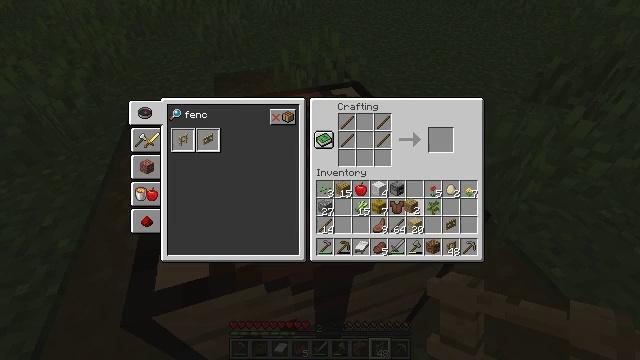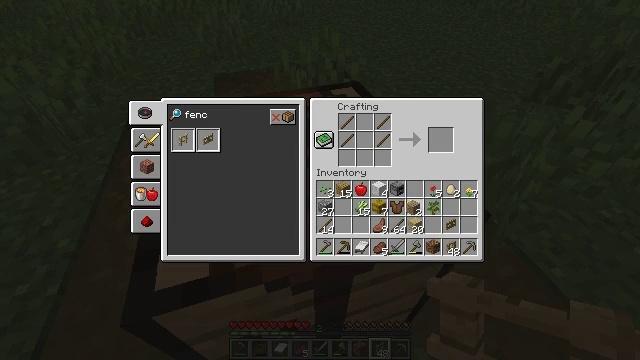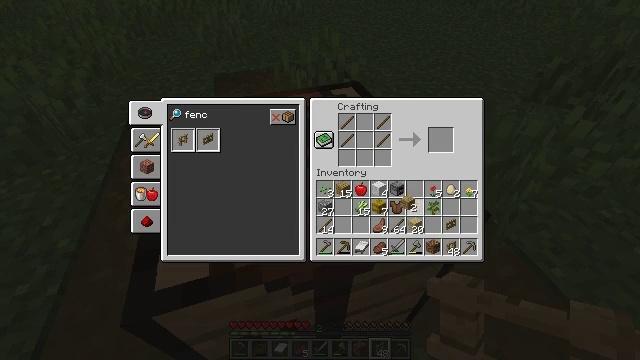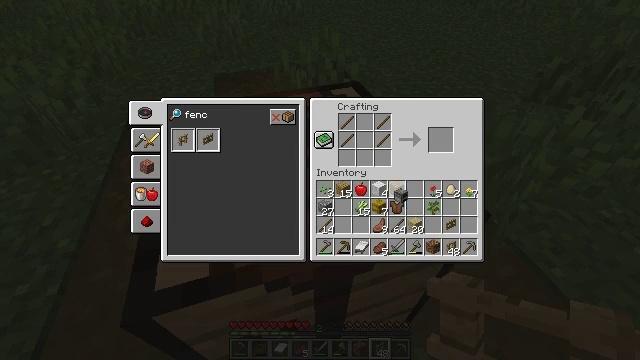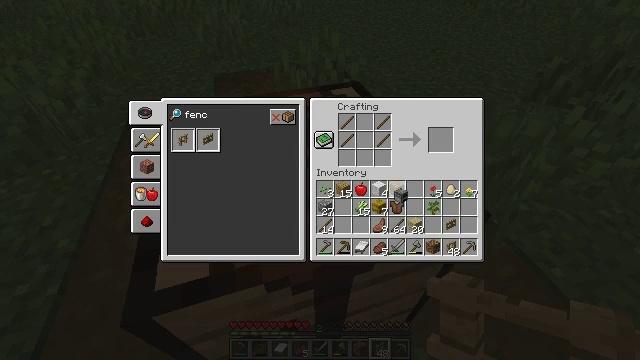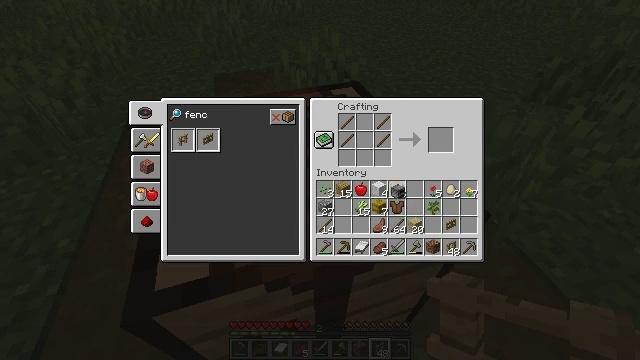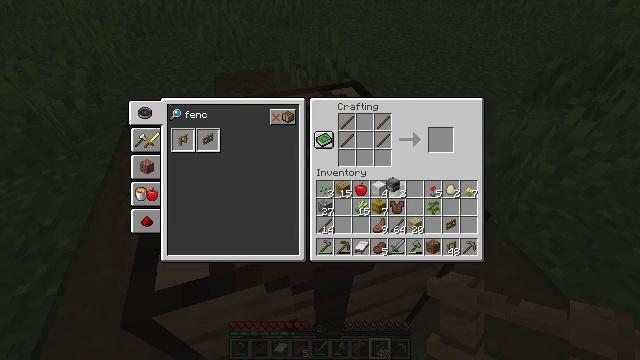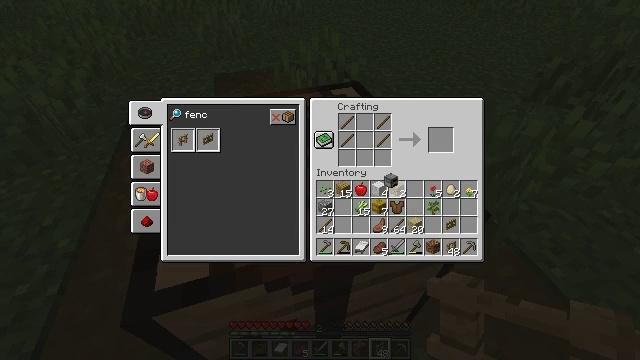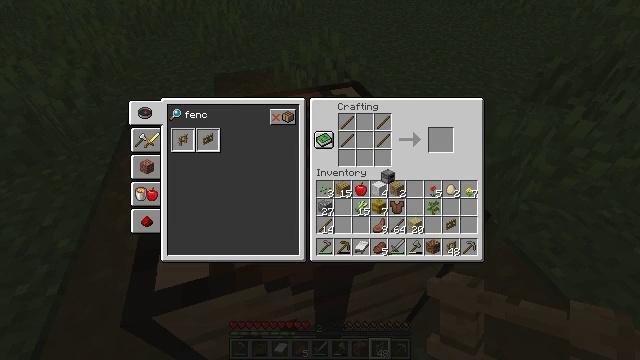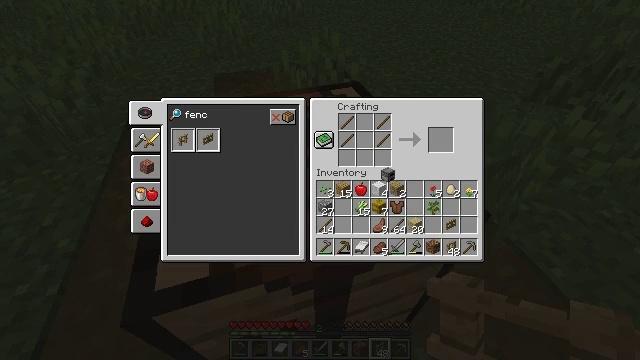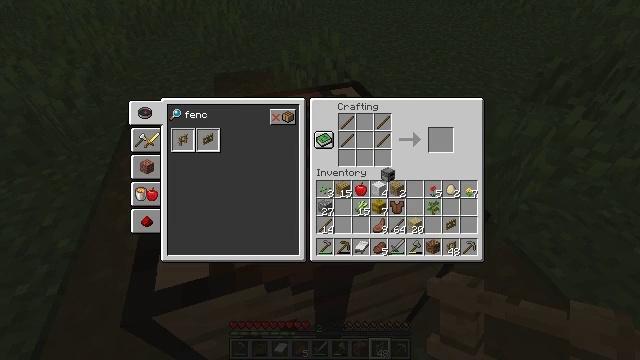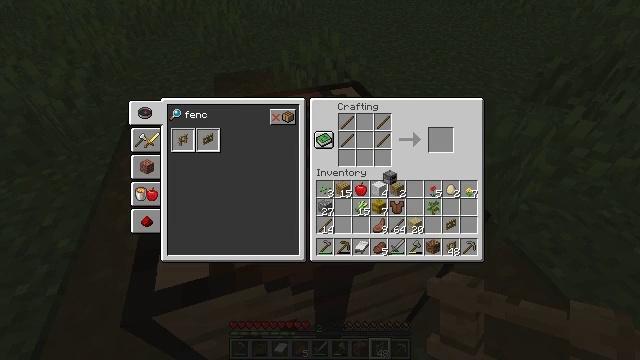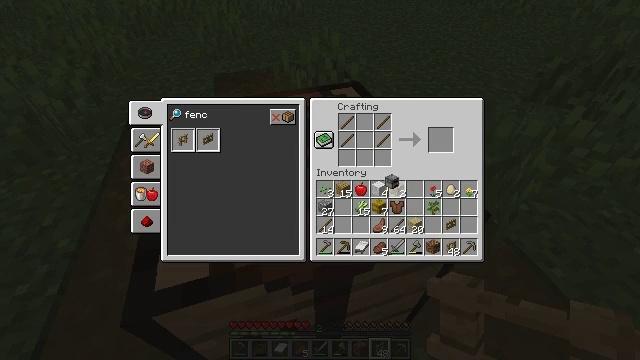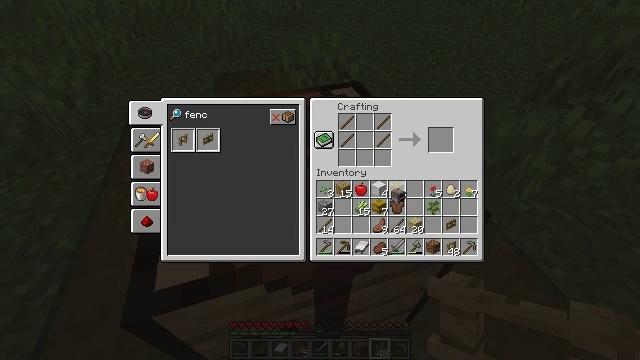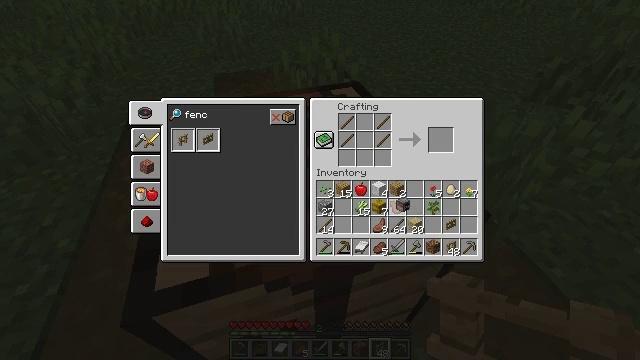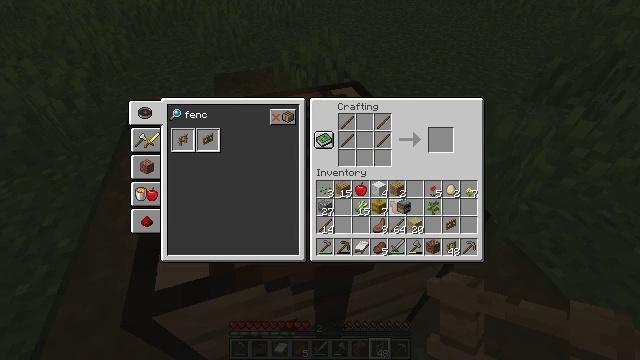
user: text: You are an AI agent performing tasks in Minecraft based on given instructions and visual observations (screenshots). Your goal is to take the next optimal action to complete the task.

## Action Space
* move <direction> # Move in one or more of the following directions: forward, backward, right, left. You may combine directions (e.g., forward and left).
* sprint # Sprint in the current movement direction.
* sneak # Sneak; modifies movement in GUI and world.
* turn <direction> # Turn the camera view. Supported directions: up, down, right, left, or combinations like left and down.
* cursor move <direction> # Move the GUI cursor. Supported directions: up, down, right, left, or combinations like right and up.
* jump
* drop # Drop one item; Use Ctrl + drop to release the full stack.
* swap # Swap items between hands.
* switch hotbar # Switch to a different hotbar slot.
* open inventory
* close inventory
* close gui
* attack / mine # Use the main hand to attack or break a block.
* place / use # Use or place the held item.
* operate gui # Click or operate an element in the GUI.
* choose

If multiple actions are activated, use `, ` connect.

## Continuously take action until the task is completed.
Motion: motion action
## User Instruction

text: Craft a birch fence gate.
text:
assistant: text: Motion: open gui
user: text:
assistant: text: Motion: operate gui
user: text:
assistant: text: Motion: cursor move left and up
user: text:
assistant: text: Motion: no_op
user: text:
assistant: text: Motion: no_op
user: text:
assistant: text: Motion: cursor move up
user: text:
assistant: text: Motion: no_op
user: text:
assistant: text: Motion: no_op
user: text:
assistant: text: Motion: no_op
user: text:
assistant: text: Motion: no_op
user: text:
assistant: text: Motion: no_op
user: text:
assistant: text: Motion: no_op
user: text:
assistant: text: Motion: cursor move down
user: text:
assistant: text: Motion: cursor move down
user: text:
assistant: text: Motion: no_op
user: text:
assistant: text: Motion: no_op
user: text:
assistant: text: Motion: no_op
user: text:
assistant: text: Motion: no_op
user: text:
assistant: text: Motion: no_op
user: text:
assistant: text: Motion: no_op
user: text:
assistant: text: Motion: no_op
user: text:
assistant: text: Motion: no_op
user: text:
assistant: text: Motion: no_op
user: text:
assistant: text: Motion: no_op
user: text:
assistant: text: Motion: no_op
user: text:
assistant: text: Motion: no_op
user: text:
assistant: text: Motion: no_op
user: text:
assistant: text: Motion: no_op
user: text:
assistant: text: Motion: no_op
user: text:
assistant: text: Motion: no_op